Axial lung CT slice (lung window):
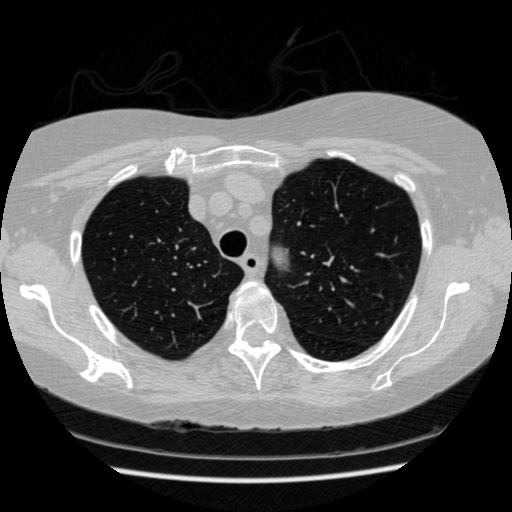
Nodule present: no